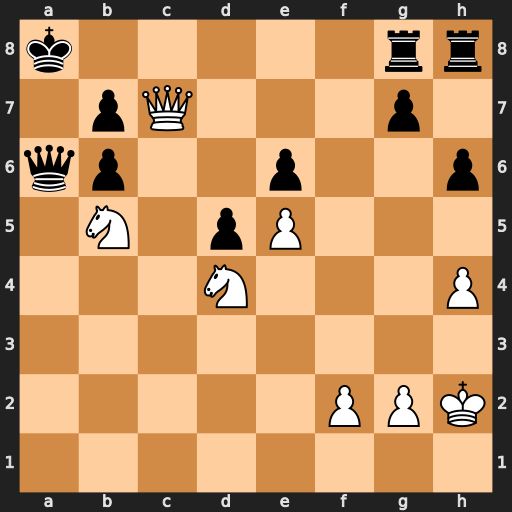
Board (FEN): k5rr/1pQ3p1/qp2p2p/1N1pP3/3N3P/8/5PPK/8
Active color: w
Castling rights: -
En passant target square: -
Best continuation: Qd7 Rc8 Nxe6 Qa1 Nd6